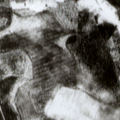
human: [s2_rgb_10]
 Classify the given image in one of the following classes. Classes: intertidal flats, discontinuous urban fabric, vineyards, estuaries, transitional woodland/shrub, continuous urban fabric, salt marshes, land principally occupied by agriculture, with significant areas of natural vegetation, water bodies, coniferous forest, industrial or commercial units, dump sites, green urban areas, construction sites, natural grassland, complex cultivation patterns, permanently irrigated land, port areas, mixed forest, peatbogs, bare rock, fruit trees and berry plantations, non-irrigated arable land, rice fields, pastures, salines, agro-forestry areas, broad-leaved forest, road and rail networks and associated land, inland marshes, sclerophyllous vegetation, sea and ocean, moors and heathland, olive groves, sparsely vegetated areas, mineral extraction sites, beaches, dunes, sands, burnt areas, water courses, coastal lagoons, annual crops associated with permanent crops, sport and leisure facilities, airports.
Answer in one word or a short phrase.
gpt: coniferous forest, transitional woodland/shrub, peatbogs